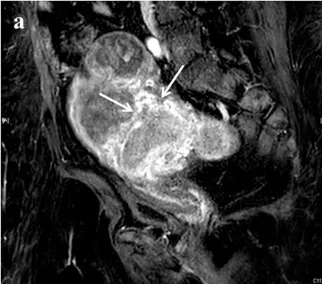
(a) Pelvic MRI (sagittal section of dynamic MRI) disruption of subendometrial enhancement in from uterine anterior wall to the fundus (white arrow).
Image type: radiology (mri)